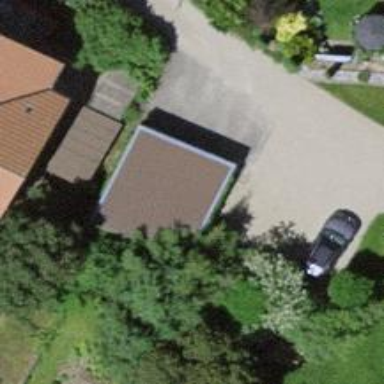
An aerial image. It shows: Garage.